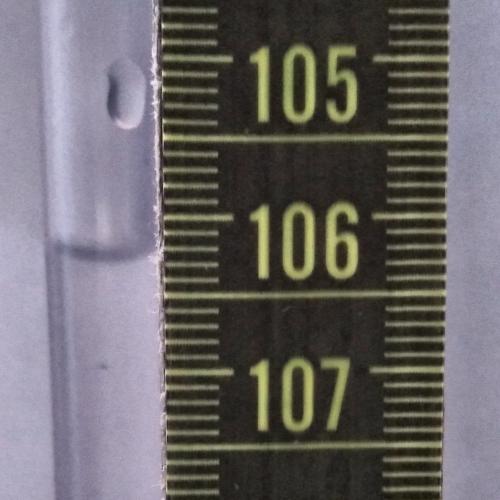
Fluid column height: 106.3 cm